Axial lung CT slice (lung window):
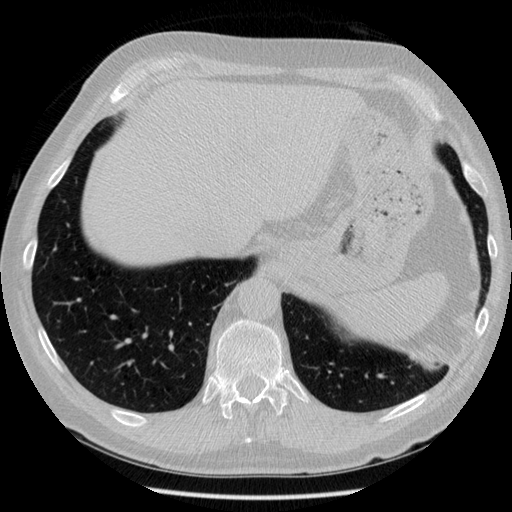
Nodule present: no